Question: ### HTML:
'''
<div class="imgcontainer">
<ul>
<li><img src="1.jpg" alt="" /></li>
<li><img src="2.jpg" alt="" /></li>
.....
</ul>
</div>
'''
I'm coding a simple gallery page by creating unordered list and each list item of it contains an image.
'''
ul li {
float: left;
}
'''
I set the width of the container as "max-width" so I can make possible to fit the list items (images) to the browser width.. meaning that they will be re-arranged when the browser window re-sized.
'''
.imgcontainer{
max-width: 750px;
}
'''
Now the problem is those images or list items are not aligned to center, they are aligned to the left of .imgcontainer body (colored gray in the attached link below), leaving a space on the right when the window re-sized!

How can I center those images every time the window resized?
Here's the whole page/code you can preview it or edit it at JS Bin
<URL>
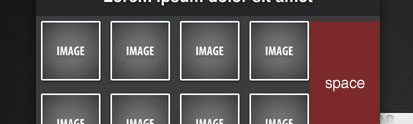
Answer: Remove 'float:left' and use 'display:inline' so that you can use 'text-align:center'. Set the font size to zero so that you don't have white-space between the images.
'''
ul {
font-size:0;
text-align:center
}
ul li {
display:inline;
zoom:1
}
.imgcontainer {
max-width:750px;
margin:0 auto
}
'''
The 'zoom' is a hack for old IE versions. This is however not a valid CSS property, so won't go through the W3C validator.